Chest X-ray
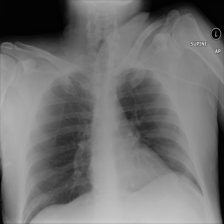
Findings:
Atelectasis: negative
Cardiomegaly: negative
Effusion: negative
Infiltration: negative
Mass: negative
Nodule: negative
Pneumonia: negative
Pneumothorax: negative
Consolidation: negative
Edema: negative
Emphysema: negative
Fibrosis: negative
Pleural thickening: negative
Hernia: negative